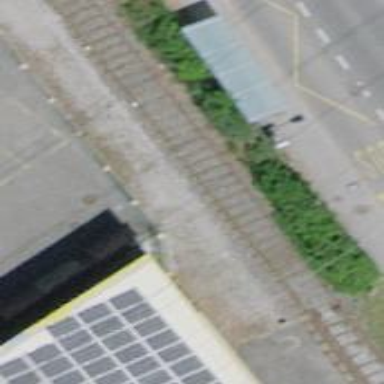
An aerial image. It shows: Single railway spur track.